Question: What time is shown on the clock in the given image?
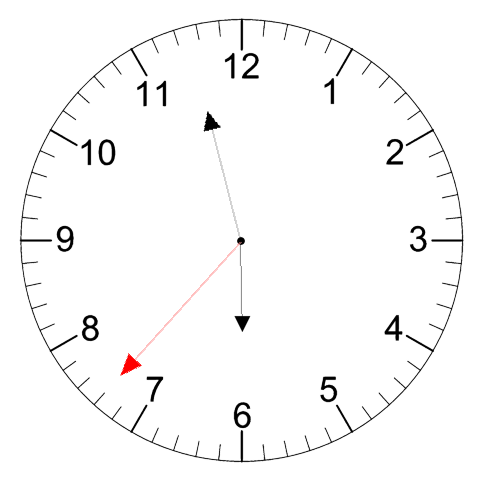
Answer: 05:57:37